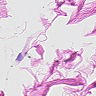
Metastatic tissue present: no